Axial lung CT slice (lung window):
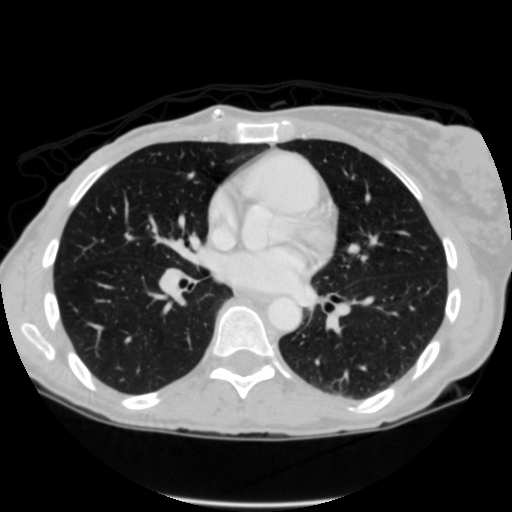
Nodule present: no